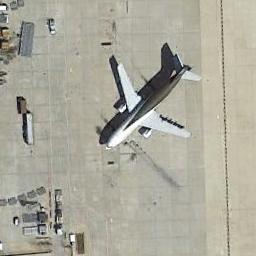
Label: airplane